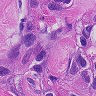
Metastatic tissue present: yes